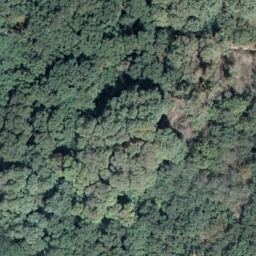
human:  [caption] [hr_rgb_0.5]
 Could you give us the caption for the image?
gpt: This is a dense forest with lots of dark green trees .

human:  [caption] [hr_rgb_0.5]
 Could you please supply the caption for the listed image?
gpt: There are lots of dark green plants in the dense forest .

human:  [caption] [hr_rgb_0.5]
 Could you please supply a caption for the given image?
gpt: Lots of dark green trees constitute a dense forest .

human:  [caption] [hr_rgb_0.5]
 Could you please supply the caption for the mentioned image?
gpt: There are lots of dark green trees in the dense forest .

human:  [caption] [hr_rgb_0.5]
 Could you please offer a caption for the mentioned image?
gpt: Lots of dark green trees constitute a dense forest .